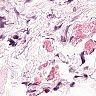
Metastatic tissue present: no